A time-domain waveform of one vibration snapshot from a rolling-element bearing is shown. Based on the visible evidence, which condition applies: normal, inner_race, outer_race, ball?
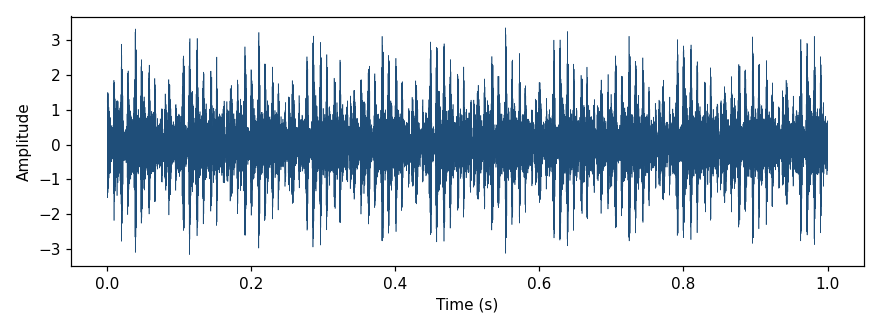
Answer: outer_race